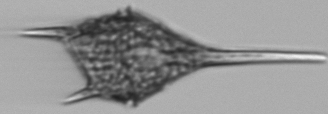
Label: Tripos_lineatus